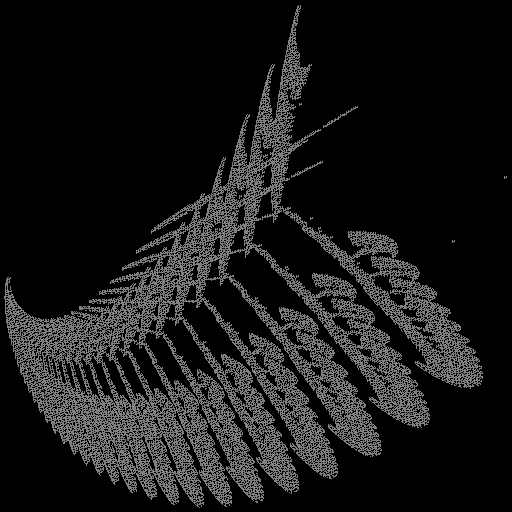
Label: newyorkfern